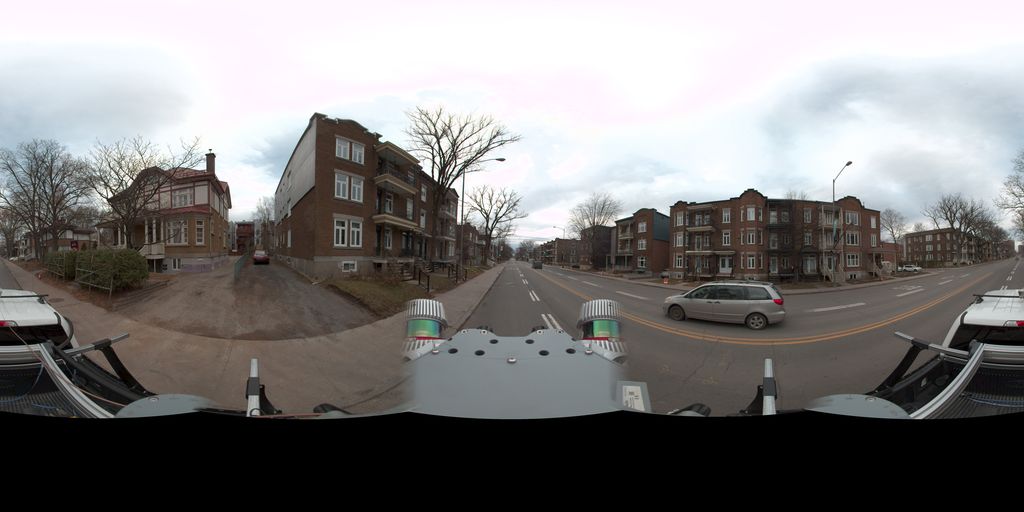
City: quebec_city